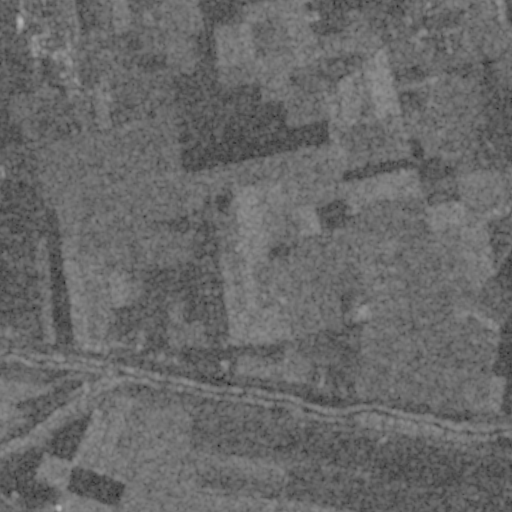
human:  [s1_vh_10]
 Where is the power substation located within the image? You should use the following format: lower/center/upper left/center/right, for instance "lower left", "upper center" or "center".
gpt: The power substation is located in the center right of the image.
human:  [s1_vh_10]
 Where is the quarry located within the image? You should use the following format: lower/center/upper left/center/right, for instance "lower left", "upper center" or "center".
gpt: The quarry is located in the upper left of the image.
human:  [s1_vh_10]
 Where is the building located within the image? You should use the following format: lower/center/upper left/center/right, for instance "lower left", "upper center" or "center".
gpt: There is no building in the image.

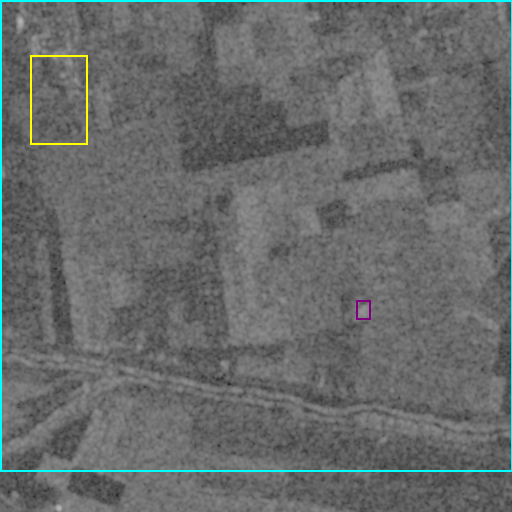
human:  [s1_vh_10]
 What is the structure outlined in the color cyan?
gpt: The structure outlined in cyan is a crop field.
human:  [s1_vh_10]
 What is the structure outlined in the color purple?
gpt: The structure outlined in purple is a power substation.
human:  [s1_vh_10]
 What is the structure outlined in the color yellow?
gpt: The structure outlined in yellow is a quarry.
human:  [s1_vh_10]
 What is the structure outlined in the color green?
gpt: There is no green outline.